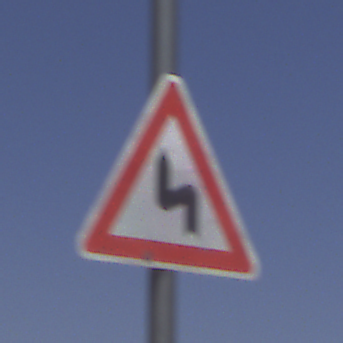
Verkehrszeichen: DoppelkurveZunaechstLinks
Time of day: Midday
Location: Outdoor (RoadRail)
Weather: Clear
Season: NotSpecified
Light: Natural